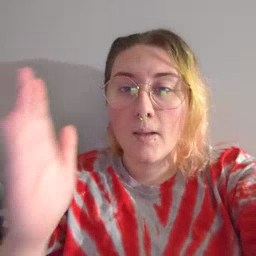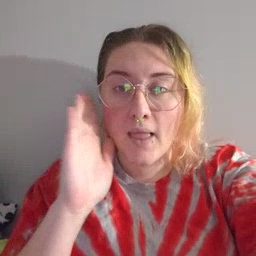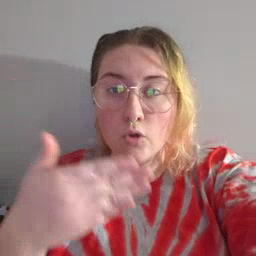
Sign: bedroom